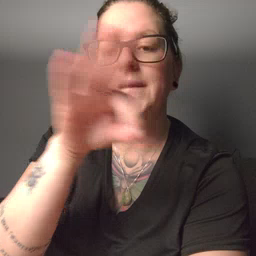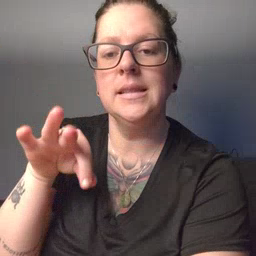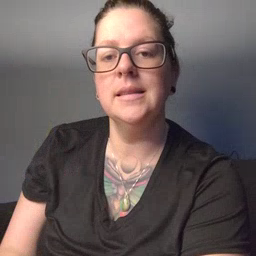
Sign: feet